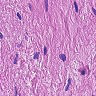
Metastatic tissue present: no